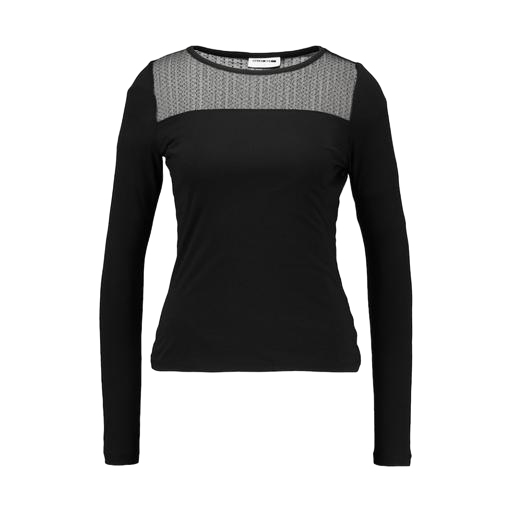
long-sleeve t-shirt only macy, black mesh-paneled t-shirt, black geo-print t-shirt only macy, white background